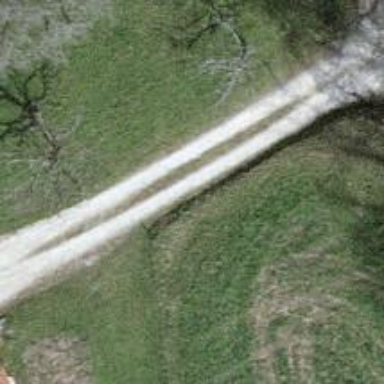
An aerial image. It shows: Gravel track.